Question: Recently, I was cleaning up my class which had a lot of unused methods and variables. When I built my project, xCode gave a warning of 'Incomplete implementation'. The class is huge and it took me a lot of time to find out which method was not implemented in the '.m'. To prevent spending so much time on this warning in the future, I would like to know if there's a quicker way to find out the unimplemented methods. I might be missing some built-in feature of xCode!
(From the answers) Just in case you feel the need to visualize what is to be done, take a look at this:

First, click on the warning in the break-points tab to see the warning details in a yellow tab as below. A single click on the highlighted part will take you straight to the incomplete methods.
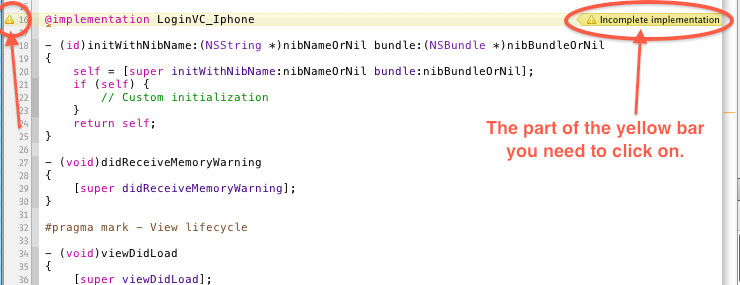
Answer: - '@implementation Classname''.m'-
> Edit (Since comment has received a lot of votes.)
The above one is fast way..and it might not work in future version of Xcode
Proper Way (as given by @alex gray)
1. In editor-> Go to Issue Navigator
2. There you can find each warning with Xcode jumping to the issue directly on click.Revealing the warning using drop down also lets you know more detail about the issue